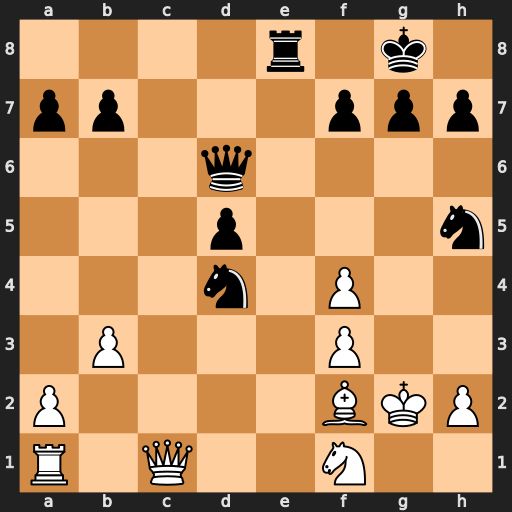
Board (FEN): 4r1k1/pp3ppp/3q4/3p3n/3n1P2/1P3P2/P4BKP/R1Q2N2
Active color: w
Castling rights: -
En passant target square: -
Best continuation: Bxd4 Nxf4+ Kh1 Ne2 Qd2